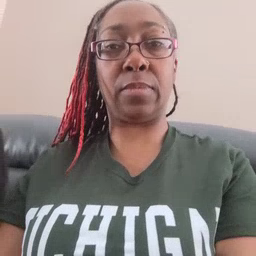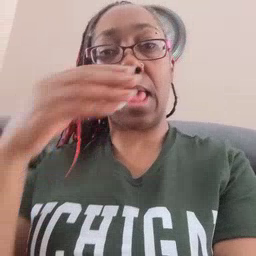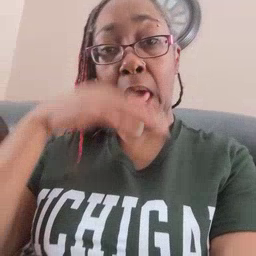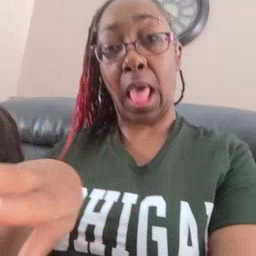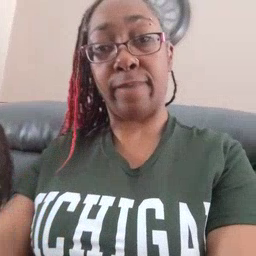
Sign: elephant